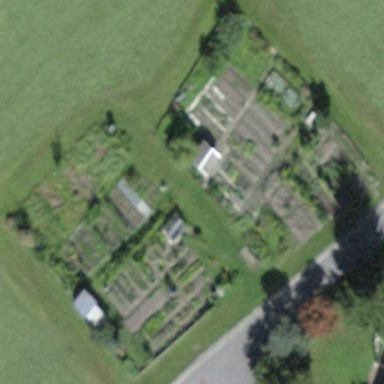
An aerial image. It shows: Area designated for allotments.